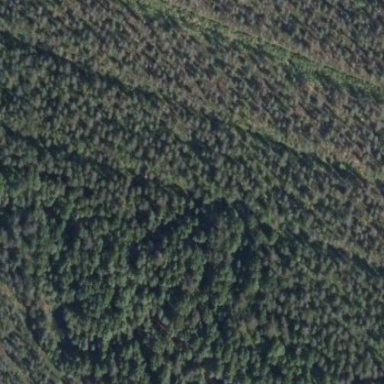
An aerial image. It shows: Beautiful woodland area.